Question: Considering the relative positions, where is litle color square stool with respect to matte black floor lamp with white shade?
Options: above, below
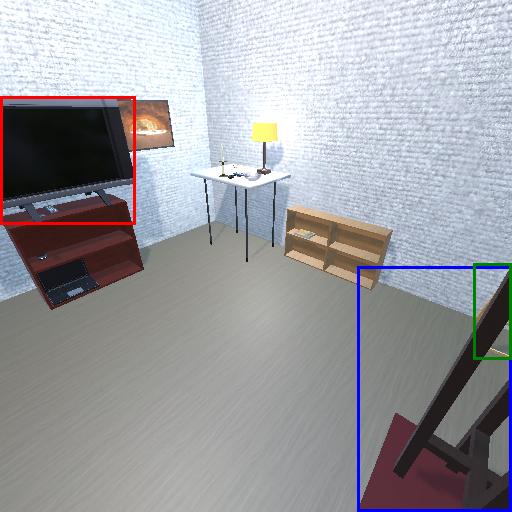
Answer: above